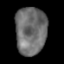
Tissue: lung
Cell type: Epithelial cells
Senescence score: 0.1641
Nuclear area (px): 1457
Mean DAPI intensity: 110.237